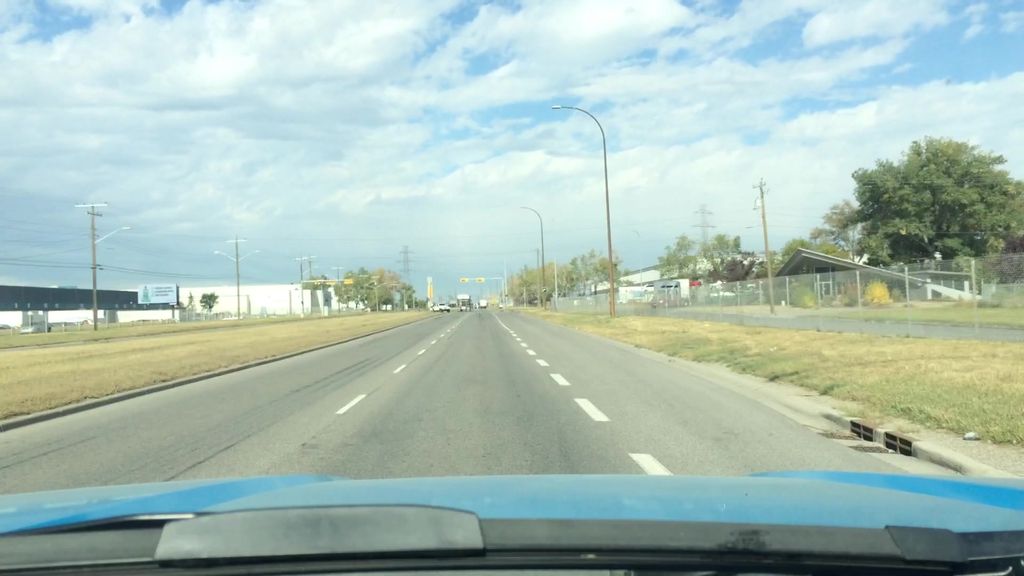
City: calgary